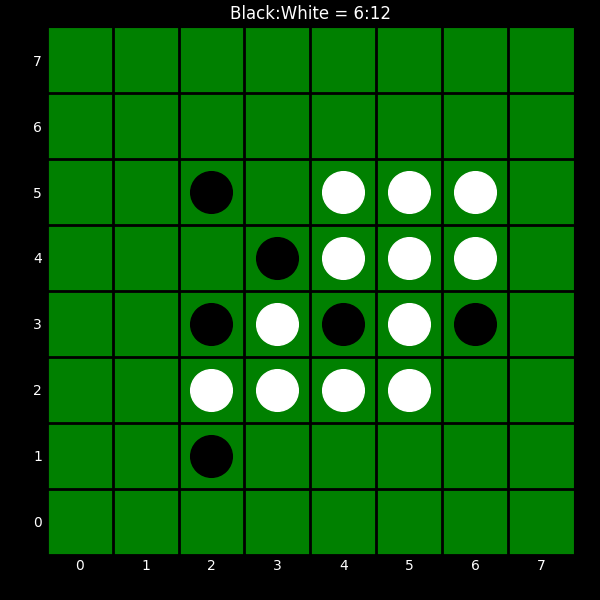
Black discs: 6
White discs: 12